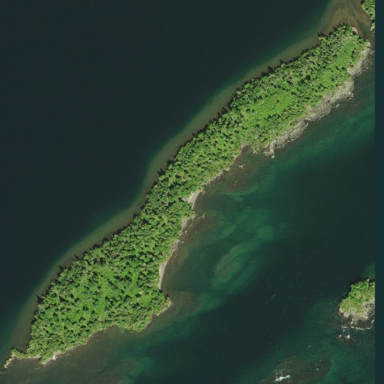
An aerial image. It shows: Islet.